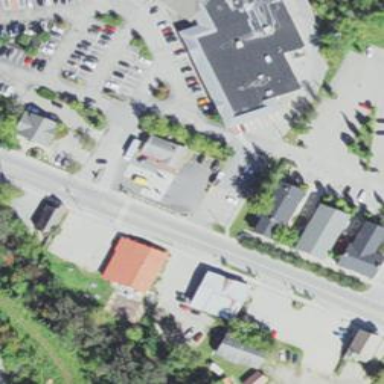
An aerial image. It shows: Fuel station.